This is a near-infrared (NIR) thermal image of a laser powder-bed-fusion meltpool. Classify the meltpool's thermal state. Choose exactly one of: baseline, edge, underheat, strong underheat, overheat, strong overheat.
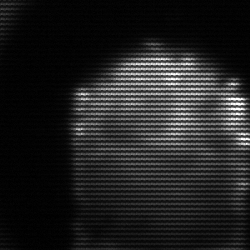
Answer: edge